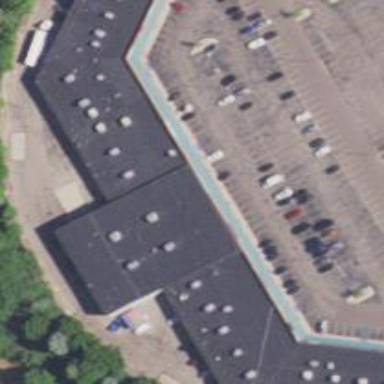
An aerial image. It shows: Supermarket.